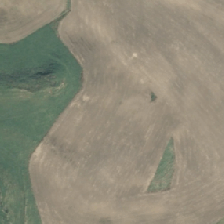
Land cover: shortrotation_cropland